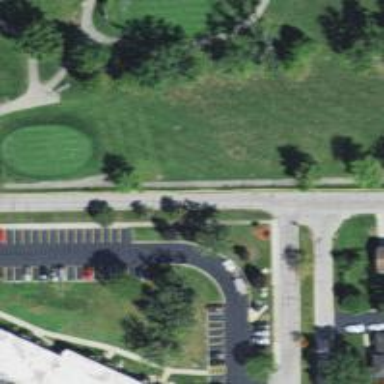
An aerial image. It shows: View of golf hole.